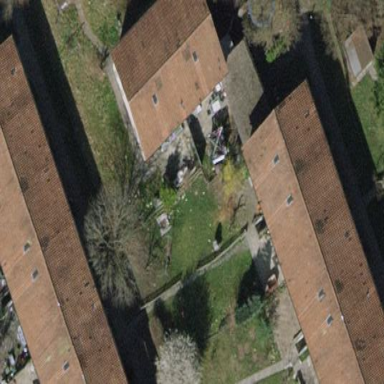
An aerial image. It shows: Terrace building.